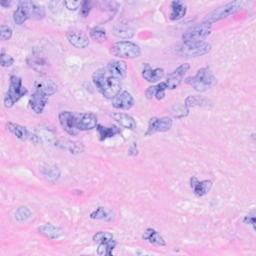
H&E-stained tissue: Breast